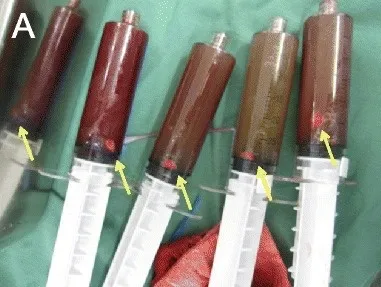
Aspirated thrombi. A. Several large thrombi (arrow) were aspirated during PCI and preserved in physiologic saline inside the aspiration device.
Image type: radiology (x_ray)